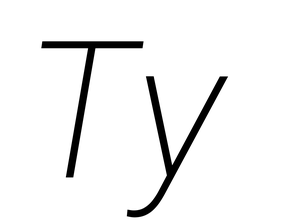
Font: Roboto-Italic_ExtraLight_Italic